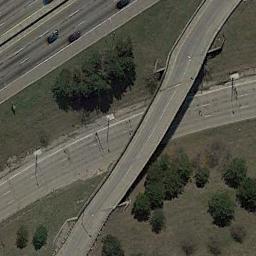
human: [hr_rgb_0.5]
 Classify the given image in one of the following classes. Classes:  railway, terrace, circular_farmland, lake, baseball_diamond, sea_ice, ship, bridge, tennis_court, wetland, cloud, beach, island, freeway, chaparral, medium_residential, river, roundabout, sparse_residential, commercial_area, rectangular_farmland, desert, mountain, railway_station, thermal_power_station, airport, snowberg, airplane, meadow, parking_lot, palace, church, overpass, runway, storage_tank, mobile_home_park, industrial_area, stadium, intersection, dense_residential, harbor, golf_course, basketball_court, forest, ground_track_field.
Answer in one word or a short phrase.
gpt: overpass